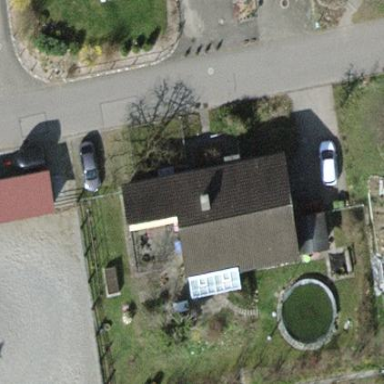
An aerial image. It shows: Detached building.